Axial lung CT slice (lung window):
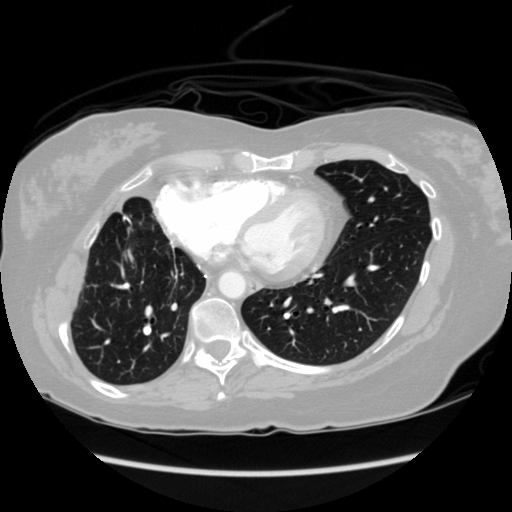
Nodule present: no